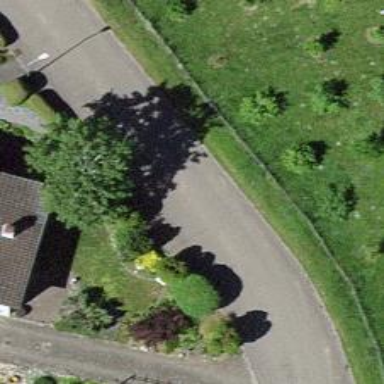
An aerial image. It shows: Paved residential road.